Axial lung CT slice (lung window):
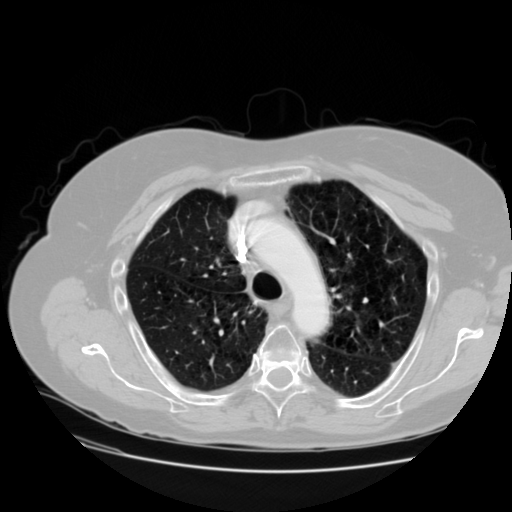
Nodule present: no